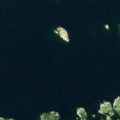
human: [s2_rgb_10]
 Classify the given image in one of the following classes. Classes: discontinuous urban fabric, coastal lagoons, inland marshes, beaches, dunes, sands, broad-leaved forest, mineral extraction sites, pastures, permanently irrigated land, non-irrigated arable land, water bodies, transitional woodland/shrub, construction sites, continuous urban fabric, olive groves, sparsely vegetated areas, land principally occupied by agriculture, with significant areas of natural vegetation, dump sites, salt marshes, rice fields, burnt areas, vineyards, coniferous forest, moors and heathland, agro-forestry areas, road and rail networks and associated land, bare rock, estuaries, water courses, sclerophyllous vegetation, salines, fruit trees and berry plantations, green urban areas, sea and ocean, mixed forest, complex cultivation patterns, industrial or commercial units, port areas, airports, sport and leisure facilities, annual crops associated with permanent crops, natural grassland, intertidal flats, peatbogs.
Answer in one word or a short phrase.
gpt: land principally occupied by agriculture, with significant areas of natural vegetation, broad-leaved forest, sea and ocean